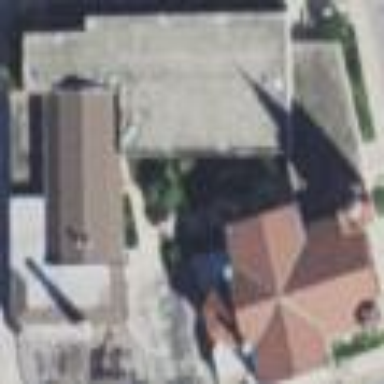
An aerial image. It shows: Church which is place of worship.